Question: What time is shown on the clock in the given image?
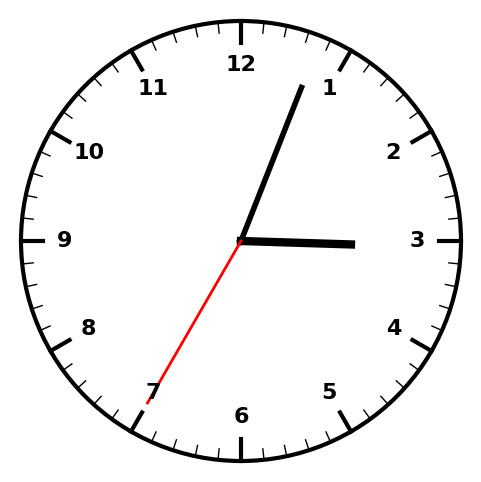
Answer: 03:03:35